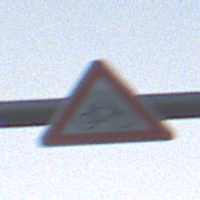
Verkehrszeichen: RadverkehrLinks
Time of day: SunriseSunset
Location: Outdoor (Nature)
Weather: Clear
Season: NotSpecified
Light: Natural